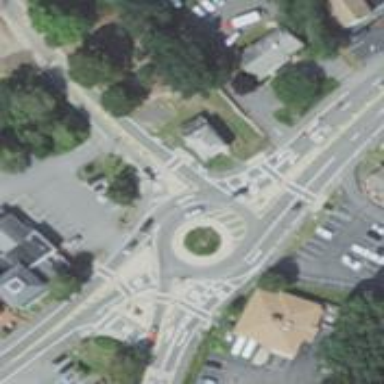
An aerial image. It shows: Footway that serves as traffic island.